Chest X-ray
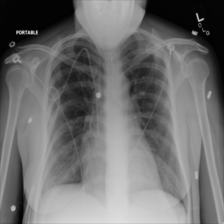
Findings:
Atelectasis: negative
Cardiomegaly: negative
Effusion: negative
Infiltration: positive
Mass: negative
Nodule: negative
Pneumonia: negative
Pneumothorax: negative
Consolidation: negative
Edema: negative
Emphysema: negative
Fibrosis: negative
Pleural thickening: negative
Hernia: negative